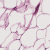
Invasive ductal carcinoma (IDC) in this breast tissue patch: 0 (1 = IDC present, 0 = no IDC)